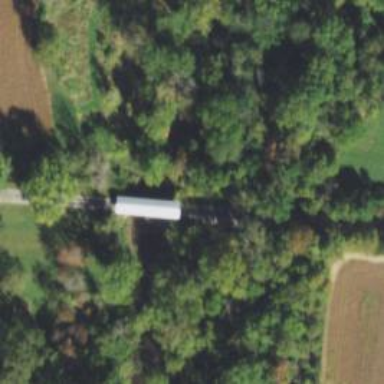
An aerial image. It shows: Unclassified road with covered bridge.